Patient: sex M, age 75
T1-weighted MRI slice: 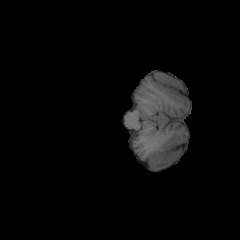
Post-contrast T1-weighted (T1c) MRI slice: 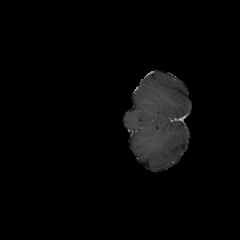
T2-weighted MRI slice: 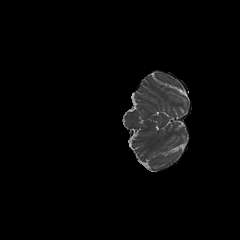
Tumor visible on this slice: no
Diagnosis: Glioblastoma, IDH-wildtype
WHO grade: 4